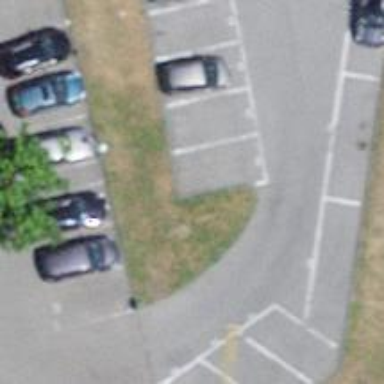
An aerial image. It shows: Charging station.